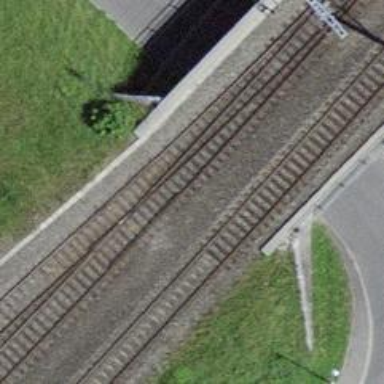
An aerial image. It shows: Bridge carrying single electrified rail track used for siding service. The track is equipped with contact line.